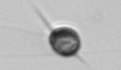
Label: Acanthoica_quattrospina